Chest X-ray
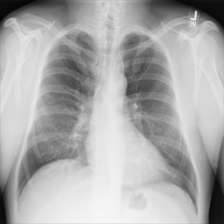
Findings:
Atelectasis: negative
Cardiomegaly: negative
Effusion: negative
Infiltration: negative
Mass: negative
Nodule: negative
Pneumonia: negative
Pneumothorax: negative
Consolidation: negative
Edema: negative
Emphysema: negative
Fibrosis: negative
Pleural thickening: negative
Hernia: negative